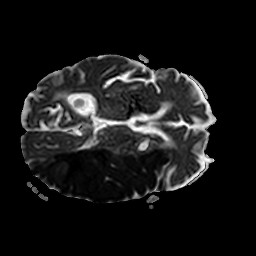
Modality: ADC
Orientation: axial
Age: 81
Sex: male
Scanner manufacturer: philips
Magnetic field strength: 3 T
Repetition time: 4.075 s
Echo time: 0.06024 s